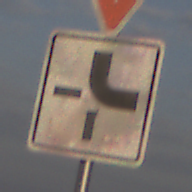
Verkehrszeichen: VerlaufVorfahrtsstrasse4
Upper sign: VorfahrtGewaehren
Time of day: SunriseSunset
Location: Outdoor (Nature)
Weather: PartlyCloudy
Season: NotSpecified
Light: Natural